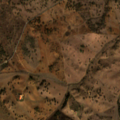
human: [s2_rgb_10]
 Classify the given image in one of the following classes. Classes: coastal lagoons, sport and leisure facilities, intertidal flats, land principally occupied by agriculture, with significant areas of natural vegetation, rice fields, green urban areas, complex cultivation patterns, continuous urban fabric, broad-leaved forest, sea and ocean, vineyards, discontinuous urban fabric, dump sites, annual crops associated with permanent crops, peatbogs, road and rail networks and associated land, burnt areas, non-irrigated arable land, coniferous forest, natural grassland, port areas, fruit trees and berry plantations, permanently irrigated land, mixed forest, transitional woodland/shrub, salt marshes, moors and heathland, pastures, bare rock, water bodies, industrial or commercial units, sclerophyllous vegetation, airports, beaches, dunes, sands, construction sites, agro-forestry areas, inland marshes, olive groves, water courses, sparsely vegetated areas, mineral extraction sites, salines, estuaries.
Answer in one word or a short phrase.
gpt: pastures, agro-forestry areas